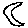
Label: moon